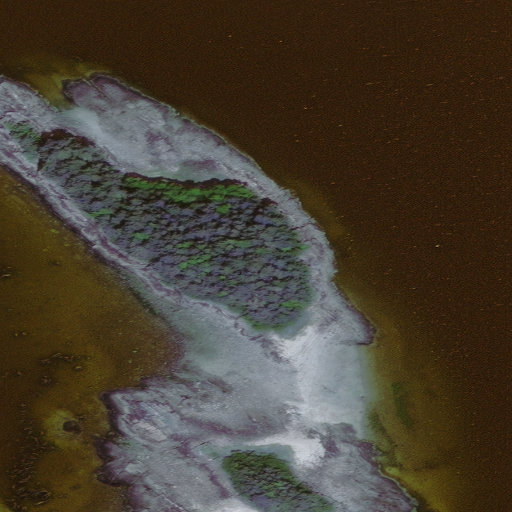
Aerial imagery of island in Alaska named Station Island containing only unknown